Field crop: tomato
Growth stage: 1
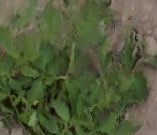
Species: tomato